Question: I have a situation where I want an animation that look like image is coming/pop out from the object or another image having a circle. I know how to make image that coming out of rect but here I have a circle. Situation is like, someone pops out of window or say chick/bird coming out of egg.
Any help or suggestion or direction would be highly appreciable.
Thanks.
Edit: Here I attach the image, egg is background, when I tap/touch a egg, boy coming out of the egg with animations.

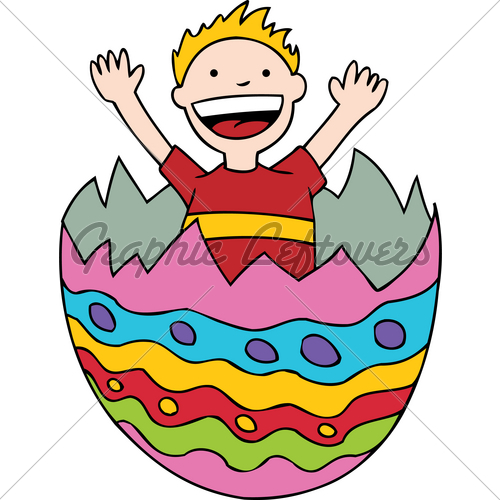
Answer: You should have three different images for the above example:
- - -
Then you would put all three images in that order (bottom to top) so that the part of the guy that is behind the third image is hidden. Then you simple animate the position of the guy image up to make it look like he is popping out of the egg.